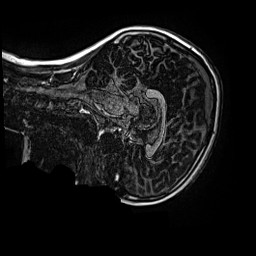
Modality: MP2RAGE
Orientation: sagittal
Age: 10
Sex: female
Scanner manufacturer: siemens
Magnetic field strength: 3 T
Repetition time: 4 s
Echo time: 0.00299 s